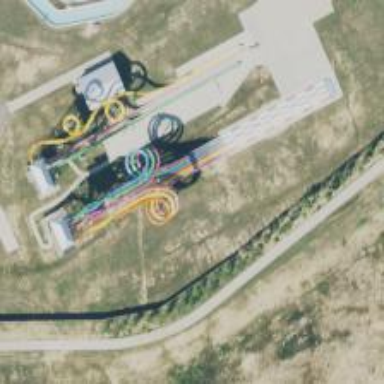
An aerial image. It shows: Water slide attraction.